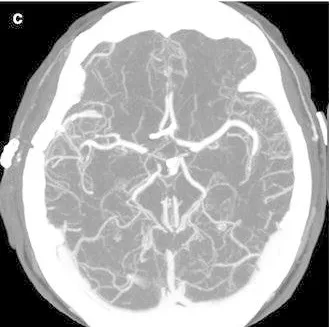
CT angiography demonstrated significant vasospasm at both distal portions of the anterior cerebral arteries.
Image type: radiology (ct)